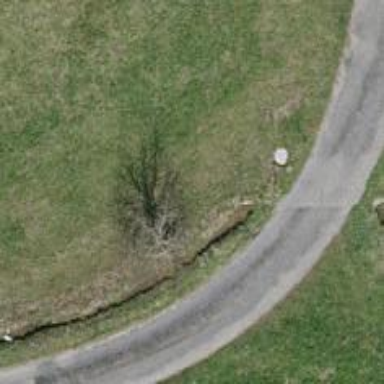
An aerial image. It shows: Culvert tunnel passing through ditch.